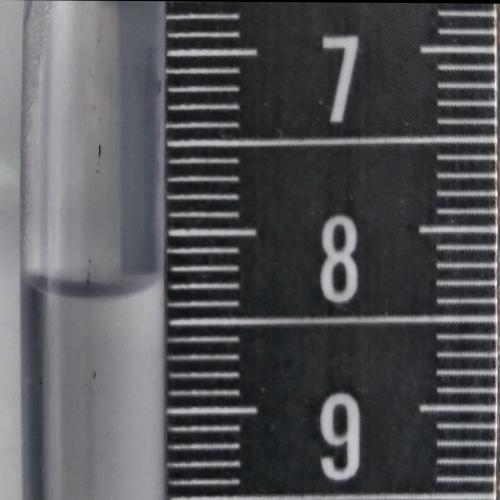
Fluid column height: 8.3 cm